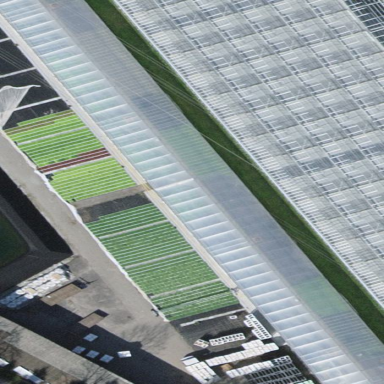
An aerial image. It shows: Greenhouse used for horticulture.